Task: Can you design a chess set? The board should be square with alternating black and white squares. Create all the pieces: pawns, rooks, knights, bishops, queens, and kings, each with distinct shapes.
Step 3634:
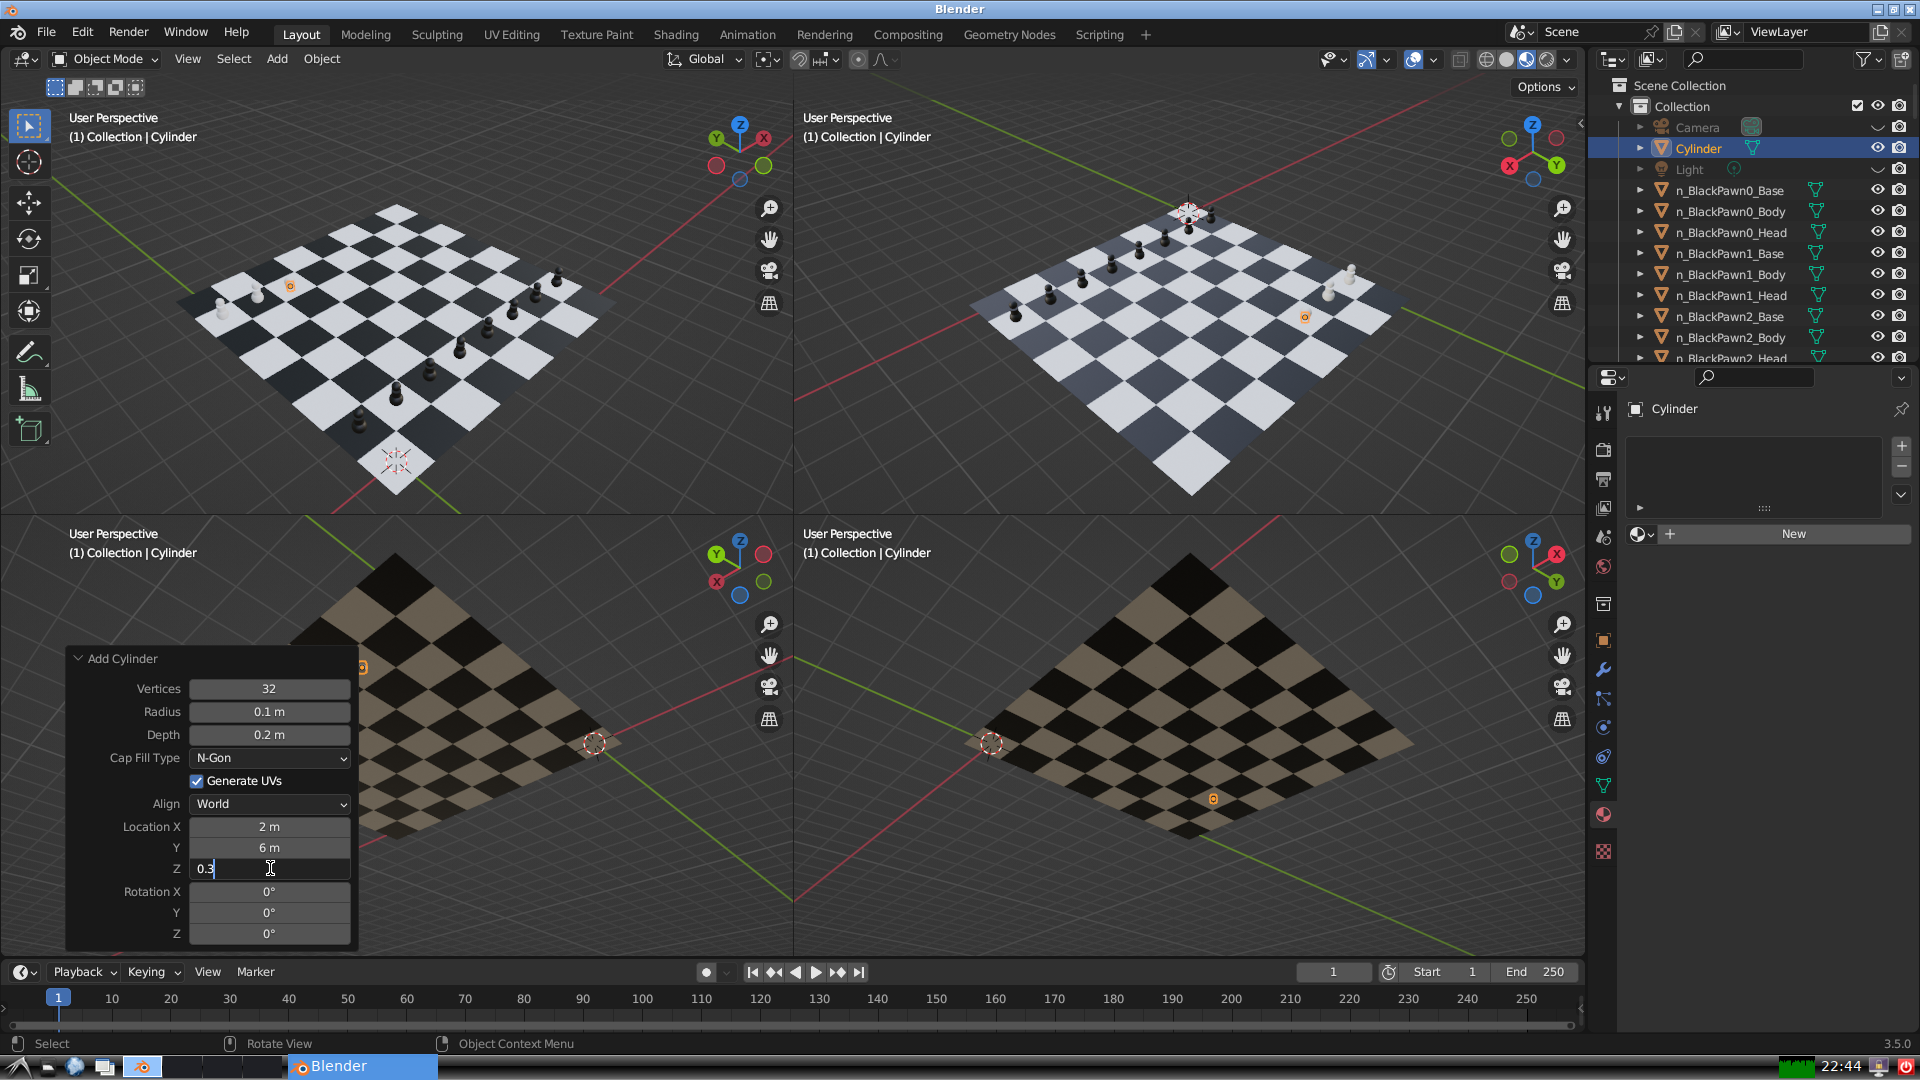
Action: {"key_press": ['Return']}